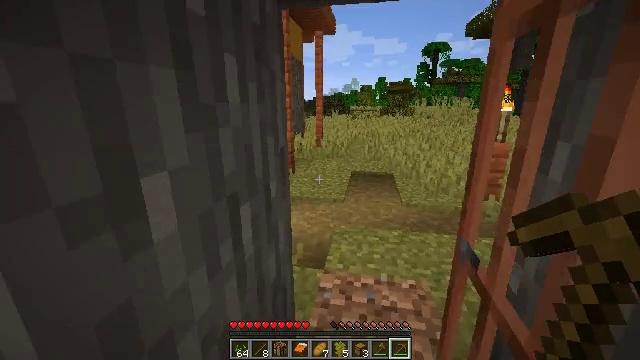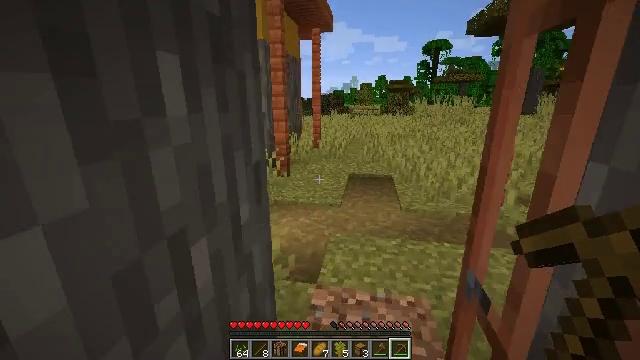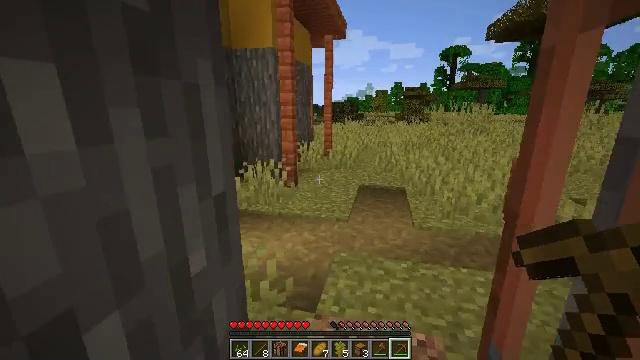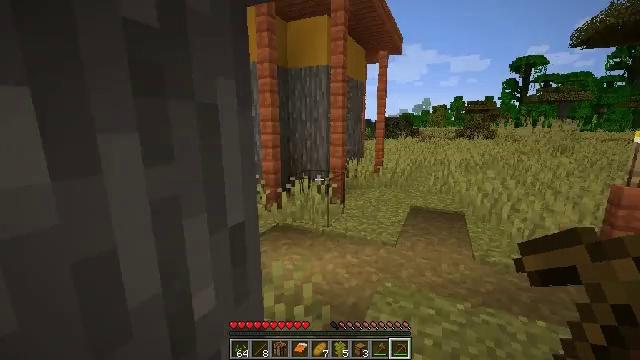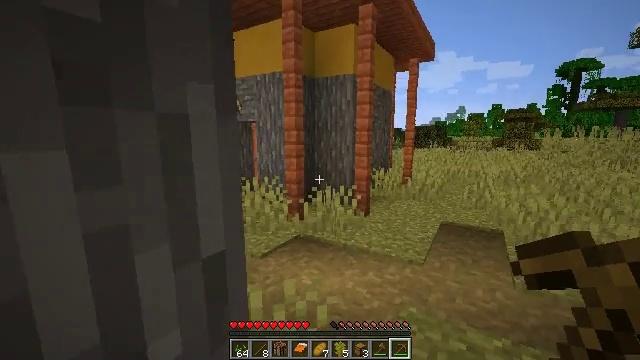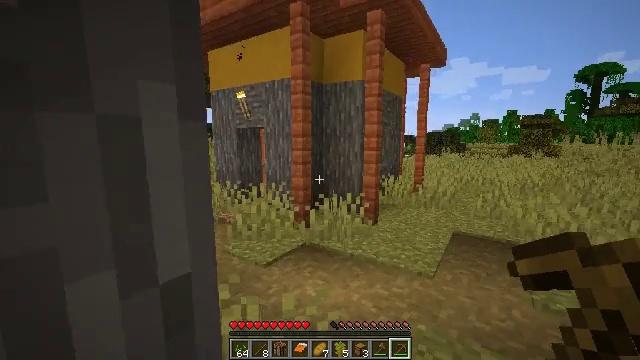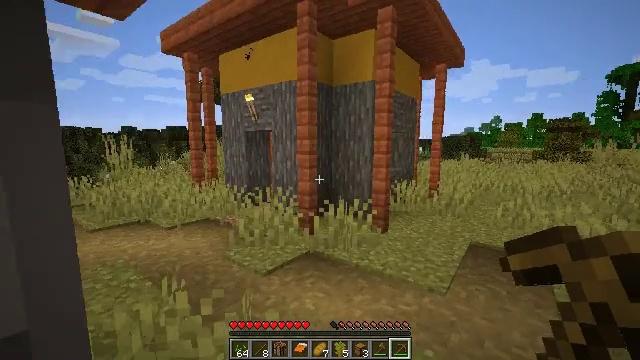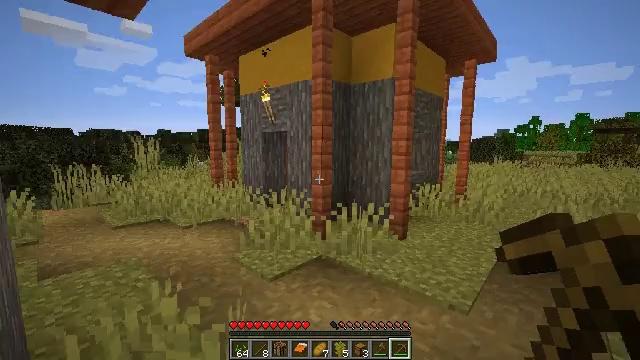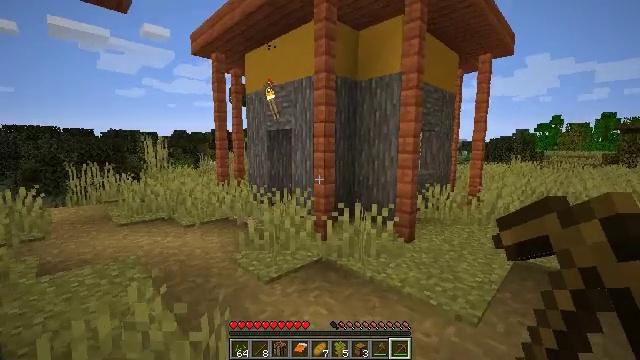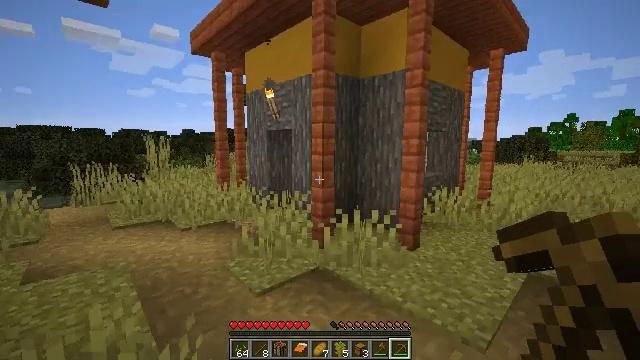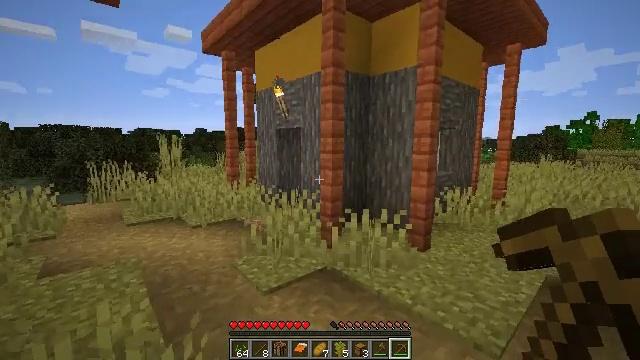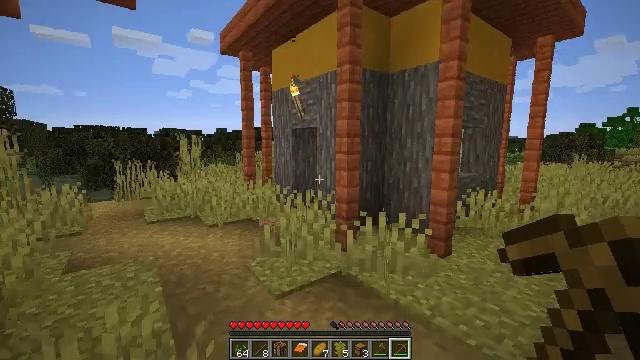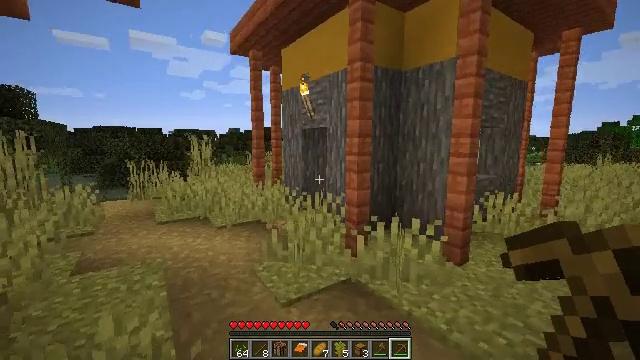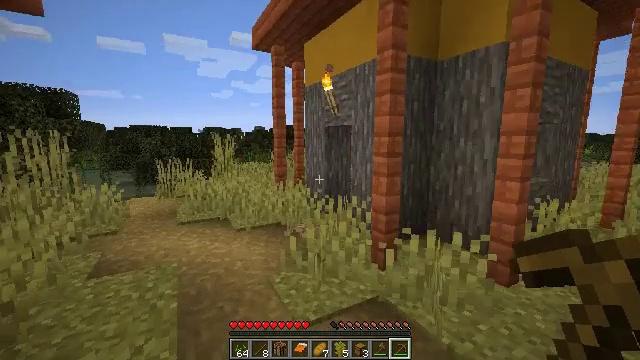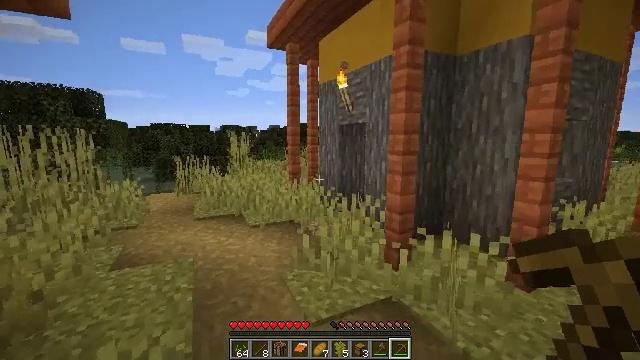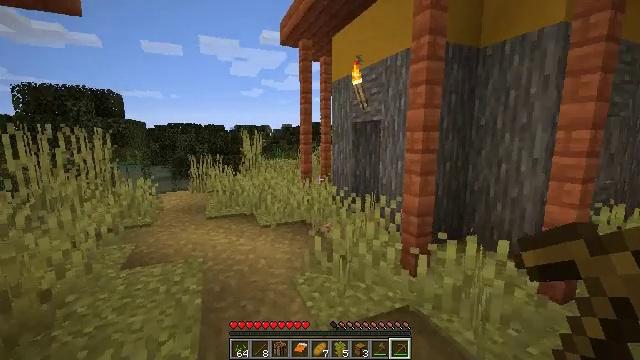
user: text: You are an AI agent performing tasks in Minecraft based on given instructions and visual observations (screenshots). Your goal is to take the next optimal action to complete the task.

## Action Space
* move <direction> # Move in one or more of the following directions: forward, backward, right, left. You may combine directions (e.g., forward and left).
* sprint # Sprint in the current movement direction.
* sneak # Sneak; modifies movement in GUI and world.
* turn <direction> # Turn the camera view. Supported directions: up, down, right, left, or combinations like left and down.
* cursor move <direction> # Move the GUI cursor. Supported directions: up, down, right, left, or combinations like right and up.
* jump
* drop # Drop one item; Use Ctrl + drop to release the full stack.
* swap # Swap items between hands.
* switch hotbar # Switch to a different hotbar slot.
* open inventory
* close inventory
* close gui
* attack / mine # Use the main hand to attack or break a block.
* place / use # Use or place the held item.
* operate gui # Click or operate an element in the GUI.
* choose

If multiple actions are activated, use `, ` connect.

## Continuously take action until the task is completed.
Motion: motion action
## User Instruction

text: Mine a hay block from the field.
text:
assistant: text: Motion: move forward and move right
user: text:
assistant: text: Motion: move forward and move right, turn left and up
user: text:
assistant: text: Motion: move forward and move right, turn left and up
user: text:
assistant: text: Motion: move forward and move right, turn left and up
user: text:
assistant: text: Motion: move forward and move right, turn left and up
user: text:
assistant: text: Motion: move forward and move right, turn left
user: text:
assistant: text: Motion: move forward and move right, turn left
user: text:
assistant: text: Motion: move forward and move right, turn left
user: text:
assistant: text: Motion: move forward, turn left
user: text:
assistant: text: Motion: turn left
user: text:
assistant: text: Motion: move forward, turn left
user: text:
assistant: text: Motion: move forward, turn left
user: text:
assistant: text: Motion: move forward, turn left
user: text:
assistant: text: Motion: turn left
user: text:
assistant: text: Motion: move forward, turn left
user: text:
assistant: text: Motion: move forward
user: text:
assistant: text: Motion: move forward
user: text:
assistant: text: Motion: move forward
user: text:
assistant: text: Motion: move forward
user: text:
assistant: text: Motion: move forward
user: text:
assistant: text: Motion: move forward
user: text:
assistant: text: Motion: move forward
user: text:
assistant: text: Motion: move forward
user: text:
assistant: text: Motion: move forward
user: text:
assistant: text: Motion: move forward, turn right
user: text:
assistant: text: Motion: move forward, turn right and down
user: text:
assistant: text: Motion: move forward, turn right
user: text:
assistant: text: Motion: move forward, turn right
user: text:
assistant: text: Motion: move forward and move left, turn right
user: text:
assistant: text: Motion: move forward and move left, turn right